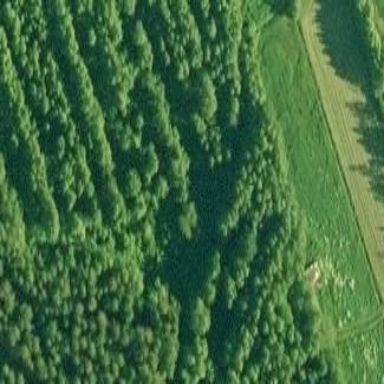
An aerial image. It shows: Forest area.